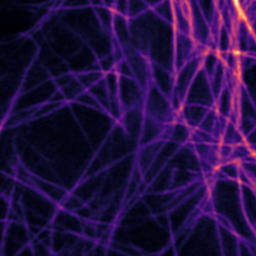
Label: Super-resolution Microtubules image